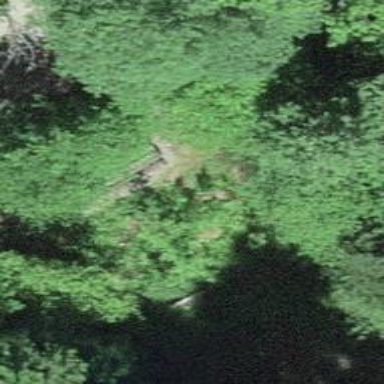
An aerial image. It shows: Picnic table located in leisure land area.